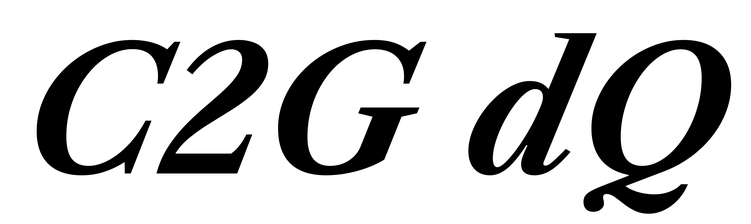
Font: LibreCaslonText-Italic_Bold_Italic